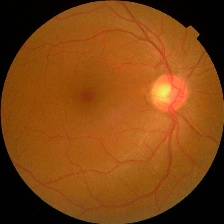
Diabetic retinopathy grade: No DR